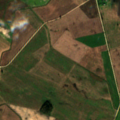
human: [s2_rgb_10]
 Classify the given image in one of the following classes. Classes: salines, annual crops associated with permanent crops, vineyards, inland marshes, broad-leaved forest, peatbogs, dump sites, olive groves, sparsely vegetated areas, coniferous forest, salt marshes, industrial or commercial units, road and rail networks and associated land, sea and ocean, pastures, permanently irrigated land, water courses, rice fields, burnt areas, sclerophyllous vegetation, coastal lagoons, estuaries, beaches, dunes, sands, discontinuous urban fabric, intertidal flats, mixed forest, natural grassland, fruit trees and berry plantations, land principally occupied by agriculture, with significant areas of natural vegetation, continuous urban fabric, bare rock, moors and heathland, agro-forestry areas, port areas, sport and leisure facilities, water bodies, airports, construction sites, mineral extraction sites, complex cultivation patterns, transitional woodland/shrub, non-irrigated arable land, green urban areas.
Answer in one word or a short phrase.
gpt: non-irrigated arable land, land principally occupied by agriculture, with significant areas of natural vegetation